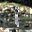
Label: 1